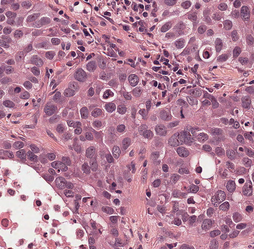
Tumor epithelial tissue: yes
Tumor-associated stroma tissue: yes
Normal tissue: no